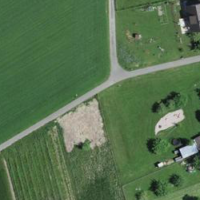
EUNIS habitat code: 25
Species observed at this site:
Cosmos bipinnatus